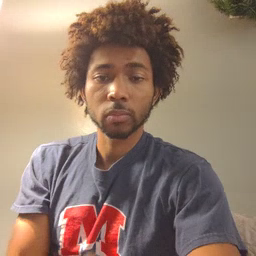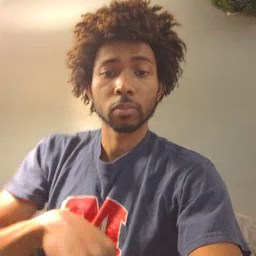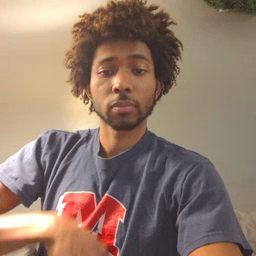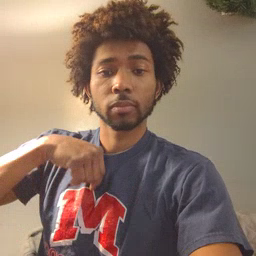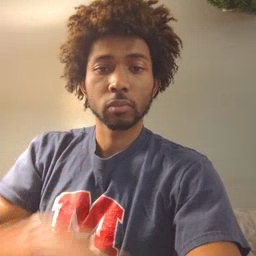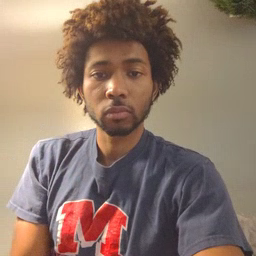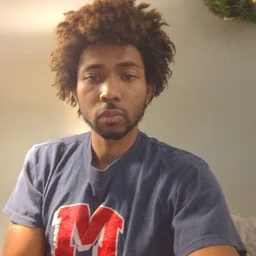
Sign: zipper